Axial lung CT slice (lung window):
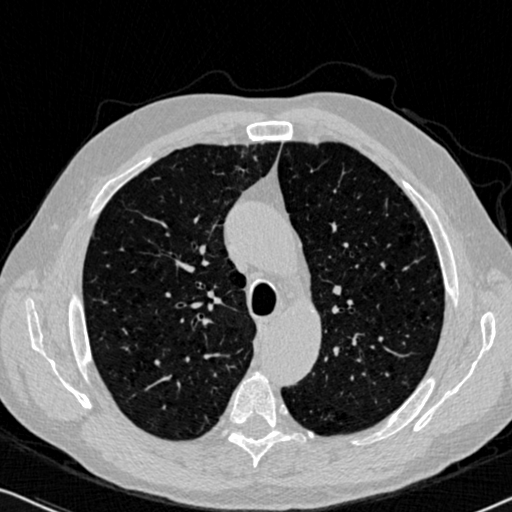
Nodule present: no